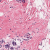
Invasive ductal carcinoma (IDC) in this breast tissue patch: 0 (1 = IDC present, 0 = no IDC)